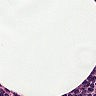
Metastatic tissue present: no